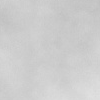
Atmospheric dust classification: dusty